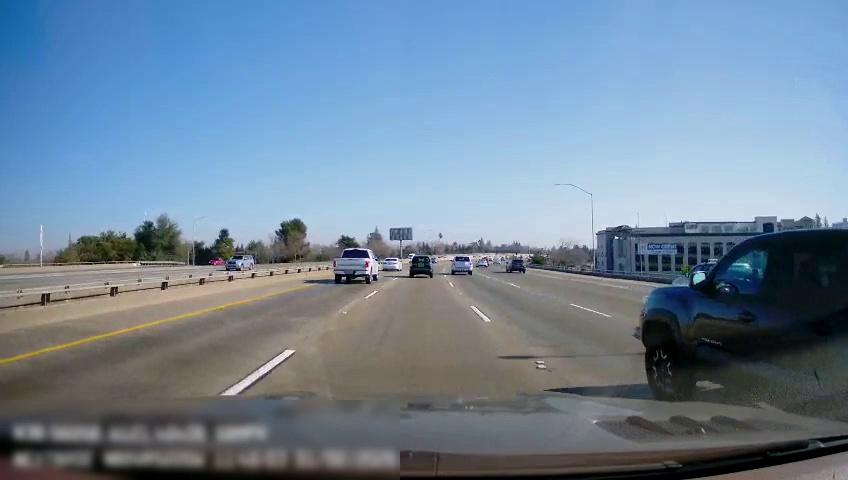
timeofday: Day
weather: Sunny
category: Vehicles | SUV
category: Drivable Space
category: Drivable Space
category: Vehicles | Car
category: Vehicles | SUV
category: Drivable Space
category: Vehicles | Car
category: Vehicles | Truck
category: Vehicles | Truck
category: Vehicles | Car
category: Vehicles | SUV
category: Vehicles | SUV
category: Vehicles | SUV
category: Lanes | Current Lane
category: Lanes | Current Lane
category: Lanes | Alternate Lane
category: Lanes | Alternate Lane
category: Lanes | Alternate Lane
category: Traffic | Signs